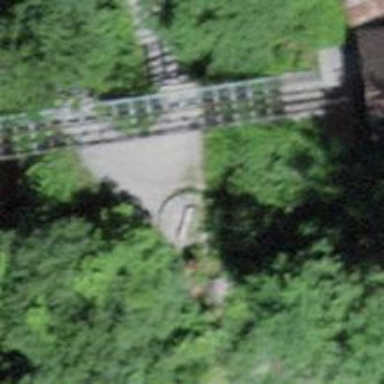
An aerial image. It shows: Bench.